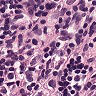
Metastatic tissue present: yes